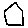
Label: house